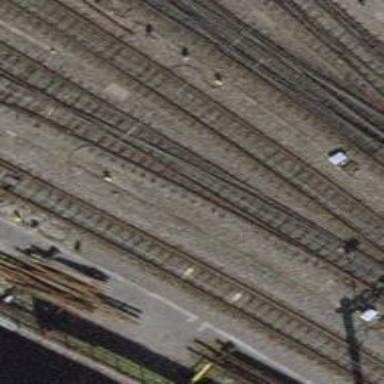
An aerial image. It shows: Single-track railway with electrified contact lines.